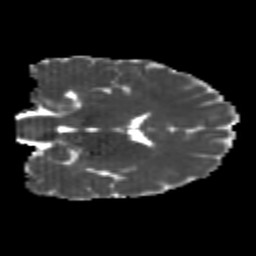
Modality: MD
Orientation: coronal
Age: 21
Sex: male
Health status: healthy
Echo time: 0.074 s